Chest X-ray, PA view. Patient: 14 years old, sex M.
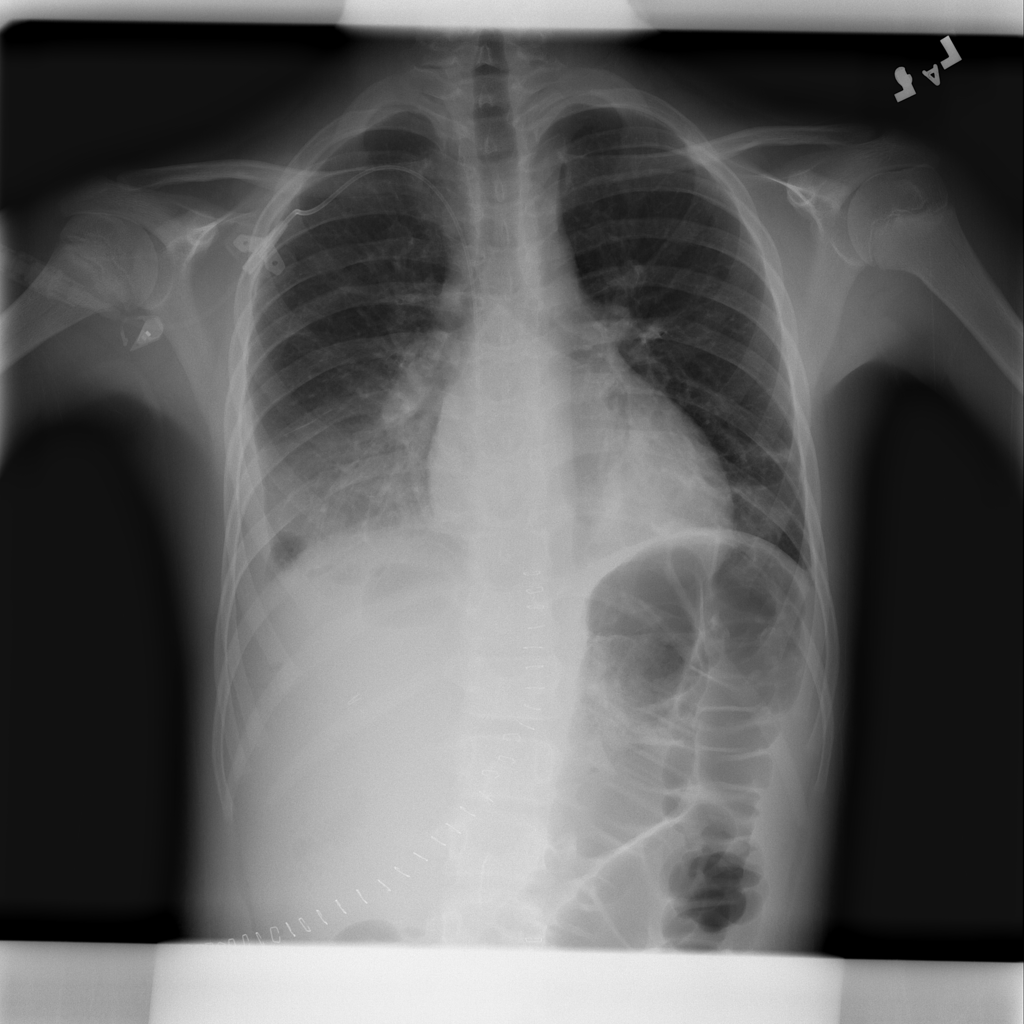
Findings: Effusion